Question: I am trying hard to understand how the table is computed in this 'Assembly line scheduling' problem in Chapter 15 'Dynamic Programming' on Intorduction to Algorithms book by Cormen.
Can anyone give me a hint on what are the two tables about & how they get calculated ? Been searching on google for past 2 hours.

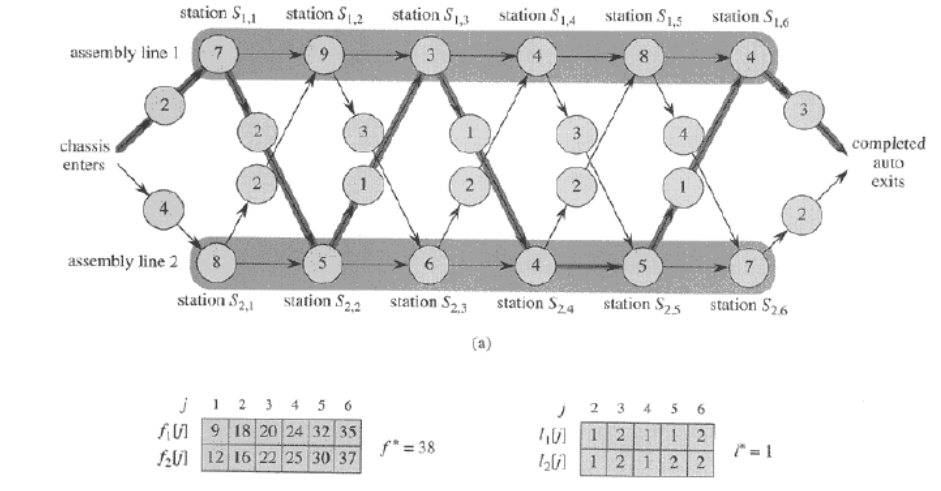
Answer: The 1st table contains the fastest way to pass station Si,j:
- -
For example, f2(3)=, since 2+7+2+5+6=, and this is the fastest way to pass station 3 of assembly line 2.
In the 2nd table, li(j) shows the assembly line number (1 or 2) that is used in step j-1 as part of the fastest way to reach li(j).
For example, l1(2)= since the fastest way to reach station 2 in assembly line 1 is through station 1 on assembly line . (2+7 < 4+8+2)
l2(2)= since the fastest way to reach station 2 in assembly line 2 is through station 1 on assembly line . (2+7+2 < 4+8).